Question: I have XLS cells deference number formatted. this how look like my cells

- - - - -
I want to read these above cells data without any changes(Friday, May 10, 2013 , 41404.00, drfsdf, 1/2) i use below method for that but i didn't success every bellow method return for text value of the cells
'''
$objReader = new PHPExcel_Reader_Excel5();
$objReader->setReadDataOnly(true);
$objPHPExcel = $objReader->load($file_path);
$rowIterator = $objPHPExcel->getActiveSheet()->getRowIterator();
$array_data = array();
foreach ($rowIterator as $row) {
$cellIterator = $row->getCellIterator();
$cellIterator->setIterateOnlyExistingCells(false);
$rowIndex = $row->getRowIndex();
$array_data[$rowIndex] = array('A' => '', 'B' => '');
foreach ($cellIterator as $cell) {
if ('A' == $cell->getColumn()) {
$array_data[$rowIndex][$cell->getColumn()] = $cell->getCalculatedValue();
} else if ('B' == $cell->getColumn()) {
$array_data[$rowIndex][$cell->getColumn()] = $cell->getCalculatedValue();
}
}
}
'''
please help to get view value of the XLS file as 'Friday, May 10, 2013 , 41404.00, drfsdf, 1/2' in to the $array_data using PHPExcel.
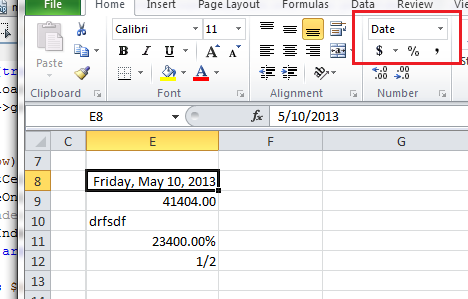
Answer: Get rid of the
'''
$objReader->setReadDataOnly(true);
'''
otherwise PHPExcel has no way of knowing whether a cell is formatted as a date or not
setReadDataOnly(true) tells PHPExcel to load the raw data from each cell. As the only way MS Excel differentiates a date/time from a float is through the number format mask (not from the raw data), and you're telling PHPExcel not to read the number format masks, PHPExcel can't tell the diference, so all floats are simply treated as floats